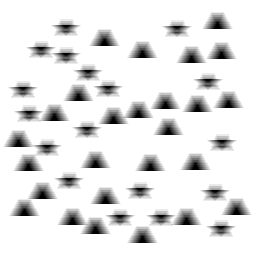
Squares: 0
Triangles: 26
Stars: 18
Total shapes: 44